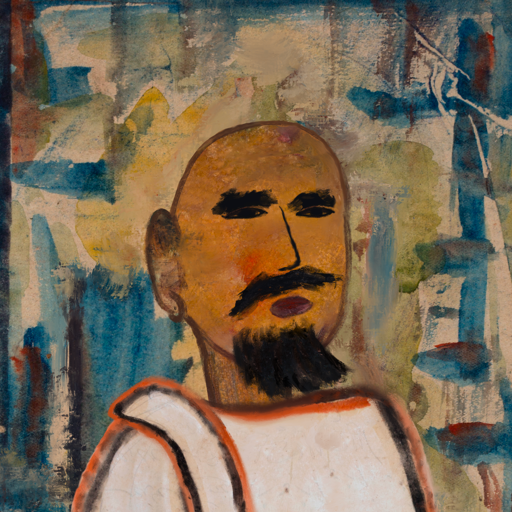
Background: Orphan, Head And Neck Side: Pipe, Face Side: Mosgoul, Bust: Roy_Bahadur, Hair Side: Blank, Head Accessory: Blank, Second Necklace: Blank, Necklace: Blank, Baby: Blank